Chest X-ray:
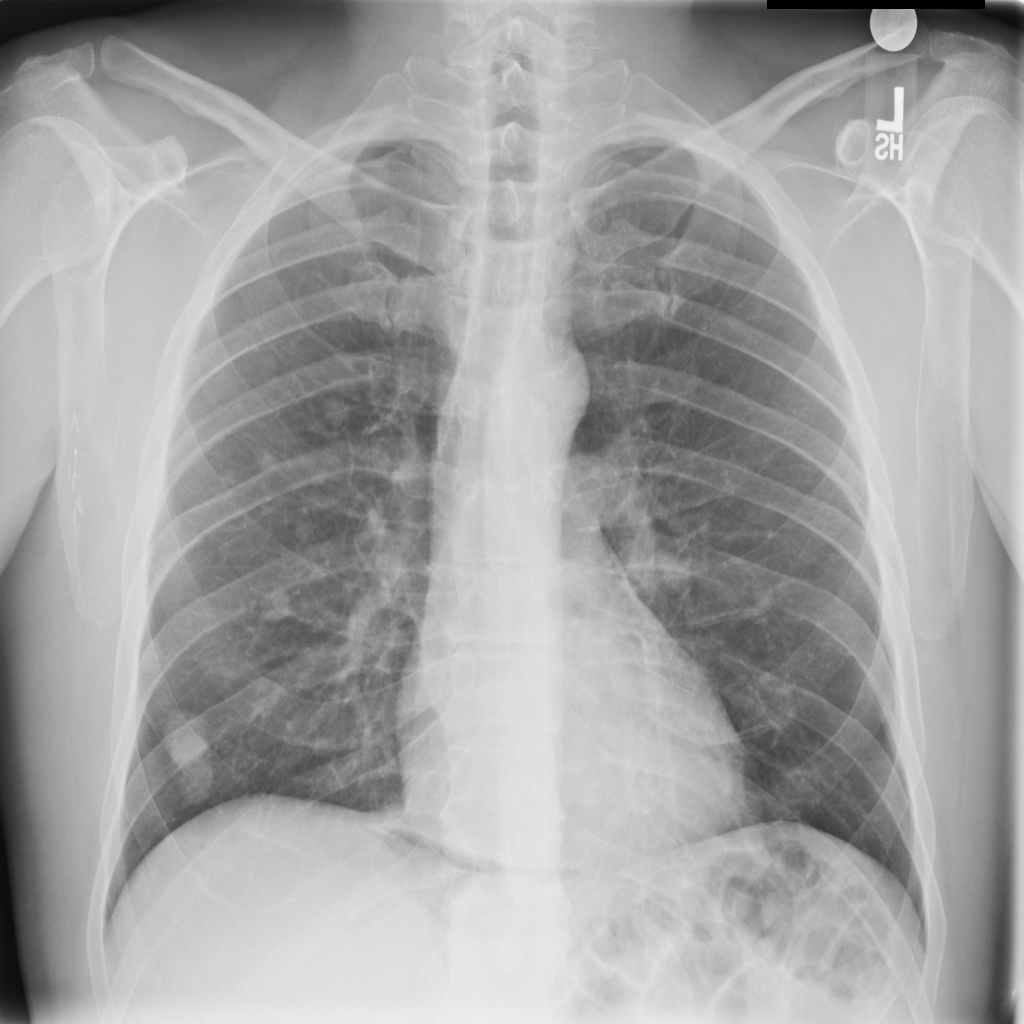
Findings: Diffuse Nodule
No abnormal finding: no